Field crop: tomato
Growth stage: 2
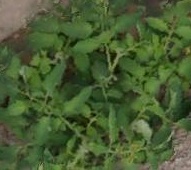
Species: tomato